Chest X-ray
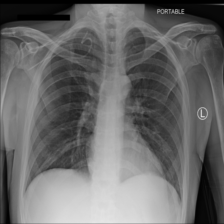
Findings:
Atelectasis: negative
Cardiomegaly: negative
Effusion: negative
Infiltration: negative
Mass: negative
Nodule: negative
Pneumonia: negative
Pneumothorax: negative
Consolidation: negative
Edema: negative
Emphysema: negative
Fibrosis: negative
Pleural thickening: negative
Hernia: negative